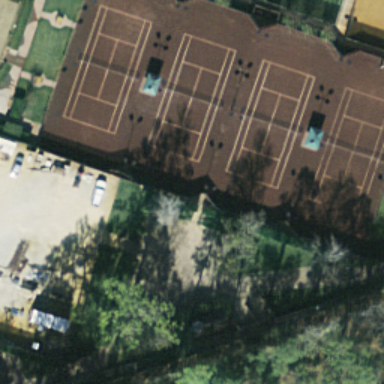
Four tennis courts arranged neatly with some plants surrounded .